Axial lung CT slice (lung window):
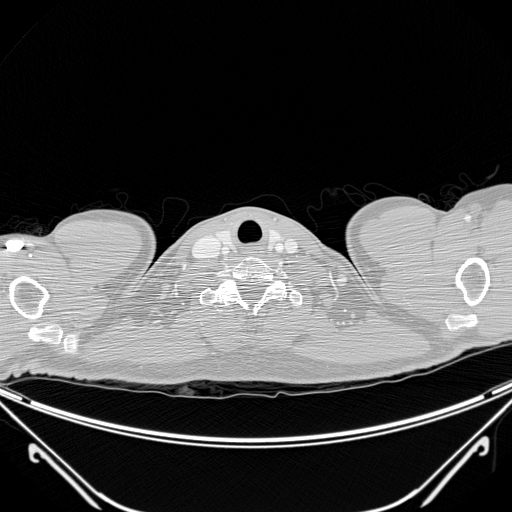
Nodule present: no